Question: I am facing issue in displaying a struts action for result of 'json' type. In the similar there is 'LoginJson.action' which works fine. I do not understand where is the mistake. The error I could see is
'''
Error 404 There is no Action mapped for namespace [/] and action name [RegisterJson] associated with context path [].
'''
Here is my code :

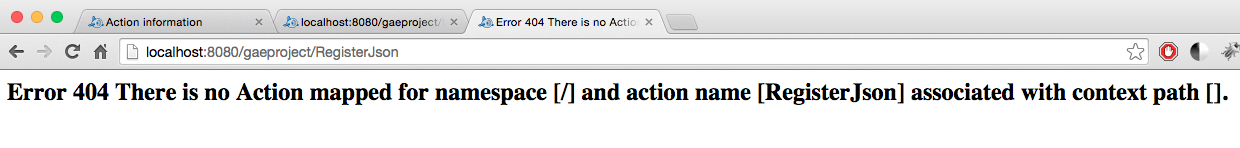
Answer: You have configured action with name 'RegsiterJson' but in URL you entered 'RegisterJson', so it looks like a typo or you can redirect to the action
'''
<action name="RegisterJson">
<result type="redirectAction">RegsiterJson</result>
</action>
'''